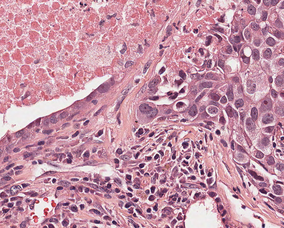
Tumor epithelial tissue: yes
Tumor-associated stroma tissue: yes
Normal tissue: no